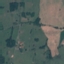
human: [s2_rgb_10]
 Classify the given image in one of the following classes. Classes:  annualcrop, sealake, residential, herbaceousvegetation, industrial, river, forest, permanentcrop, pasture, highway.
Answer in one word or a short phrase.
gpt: Pasture